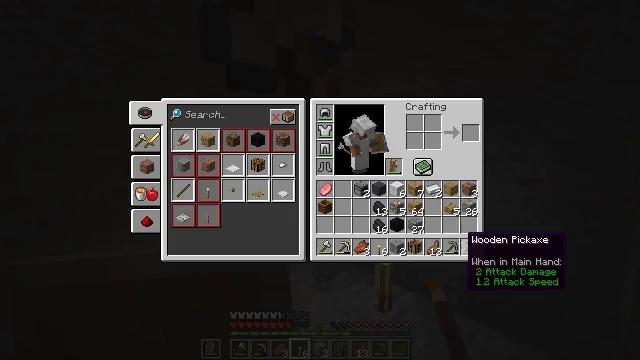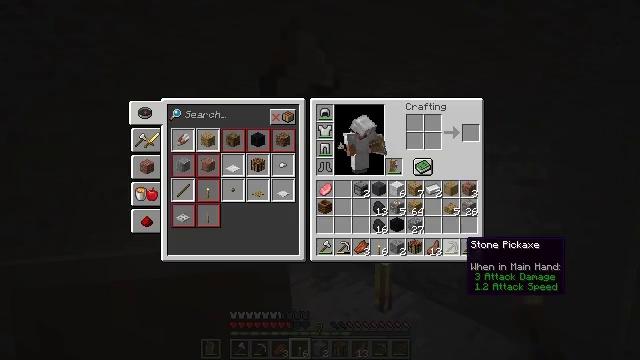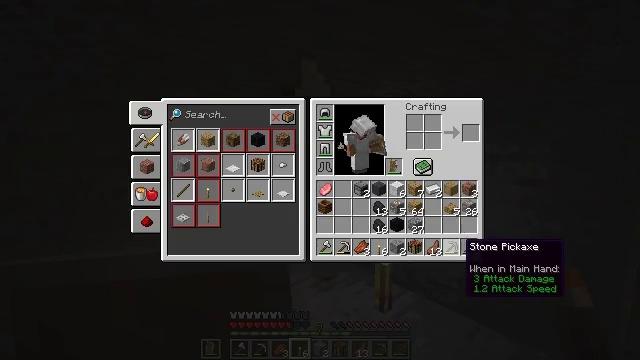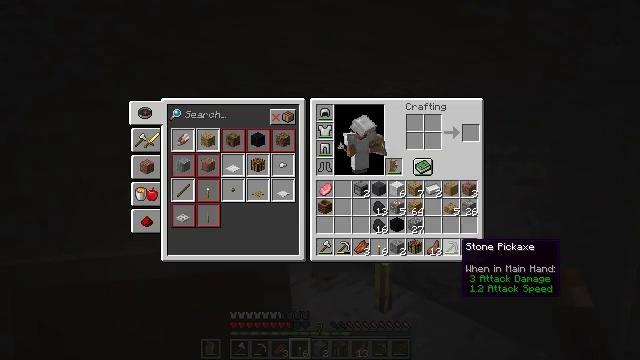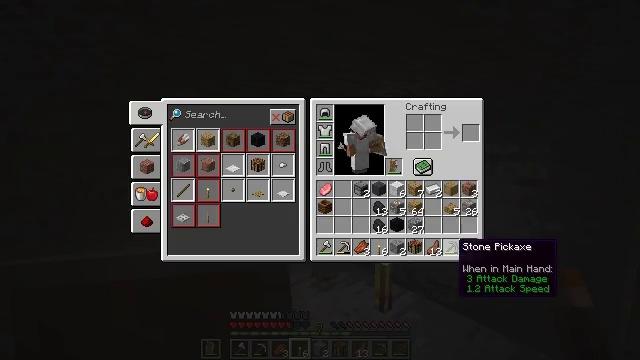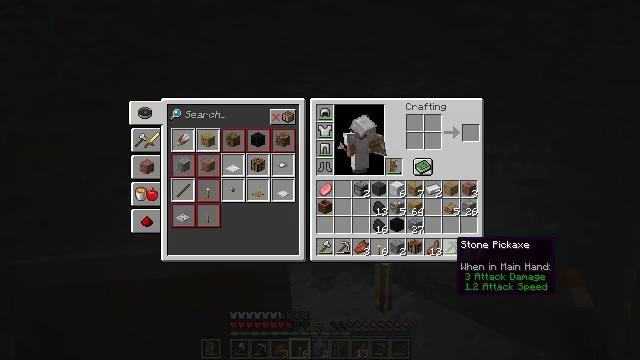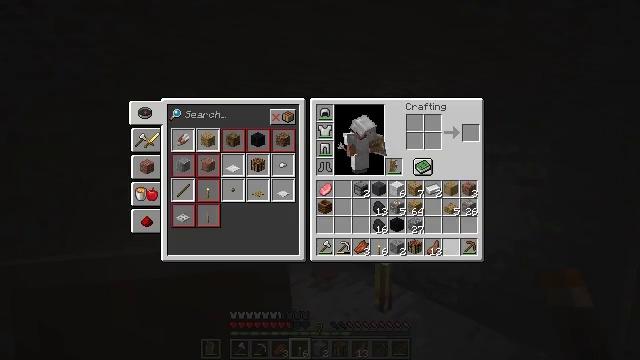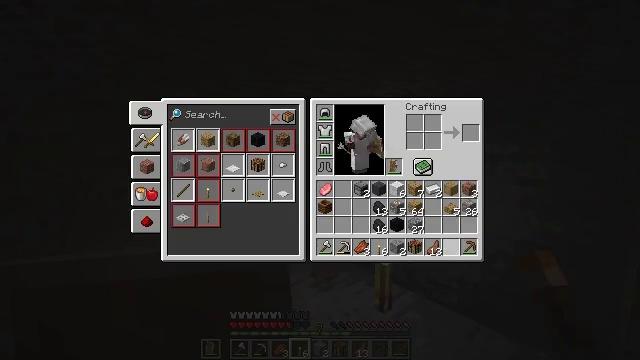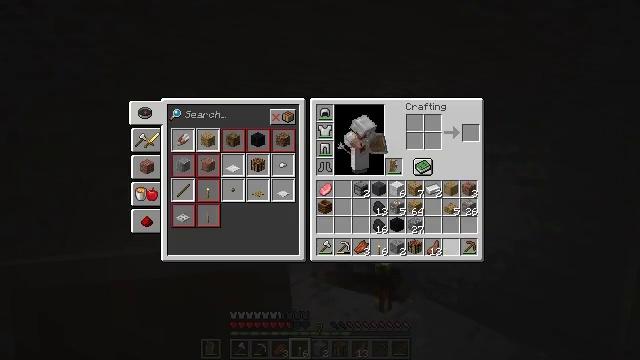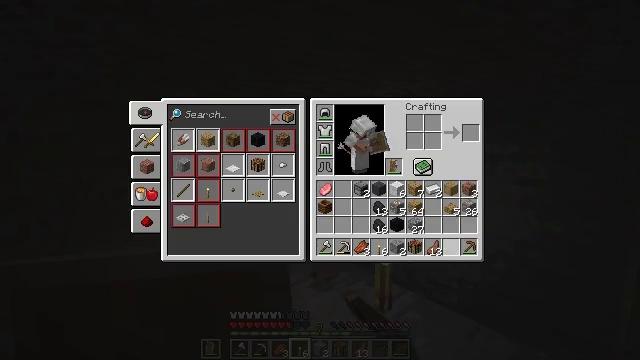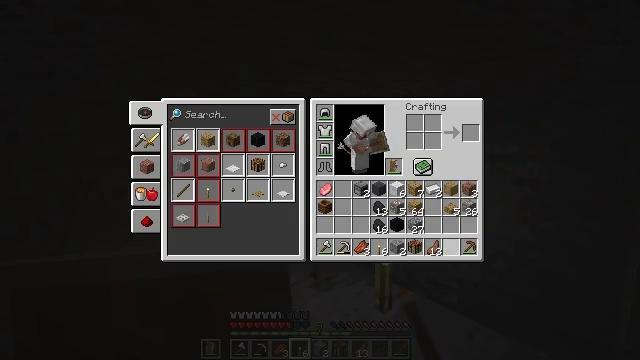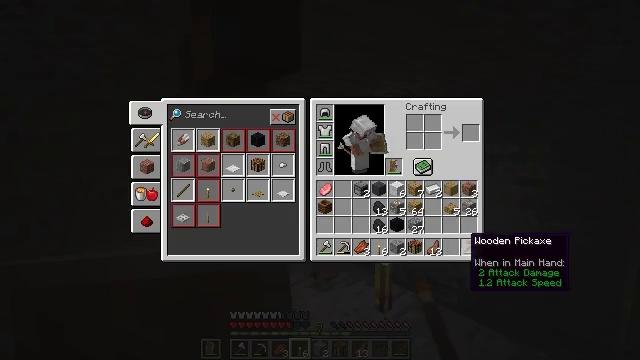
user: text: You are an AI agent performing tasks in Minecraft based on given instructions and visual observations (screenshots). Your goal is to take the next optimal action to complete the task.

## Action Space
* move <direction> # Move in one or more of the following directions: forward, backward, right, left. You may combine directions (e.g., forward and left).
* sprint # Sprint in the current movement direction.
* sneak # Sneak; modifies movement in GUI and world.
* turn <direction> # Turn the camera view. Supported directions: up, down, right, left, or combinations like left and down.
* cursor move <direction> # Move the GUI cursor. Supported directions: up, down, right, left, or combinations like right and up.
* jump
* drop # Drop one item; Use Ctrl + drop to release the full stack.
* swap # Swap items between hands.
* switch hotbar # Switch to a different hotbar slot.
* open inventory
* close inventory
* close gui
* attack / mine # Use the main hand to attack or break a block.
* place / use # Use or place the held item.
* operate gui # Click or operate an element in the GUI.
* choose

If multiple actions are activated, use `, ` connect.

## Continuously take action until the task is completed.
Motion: motion action
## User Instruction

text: Drop a stone pickaxe.
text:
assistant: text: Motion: sprint, open gui
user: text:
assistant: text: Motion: sprint
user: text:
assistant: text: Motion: sprint
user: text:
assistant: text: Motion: sprint
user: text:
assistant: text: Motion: sprint
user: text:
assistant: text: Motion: sprint, drop
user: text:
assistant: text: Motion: sprint, drop
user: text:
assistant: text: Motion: sprint, drop
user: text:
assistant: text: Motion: sprint
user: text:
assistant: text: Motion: sprint
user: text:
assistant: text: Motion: sprint
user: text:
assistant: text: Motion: sprint